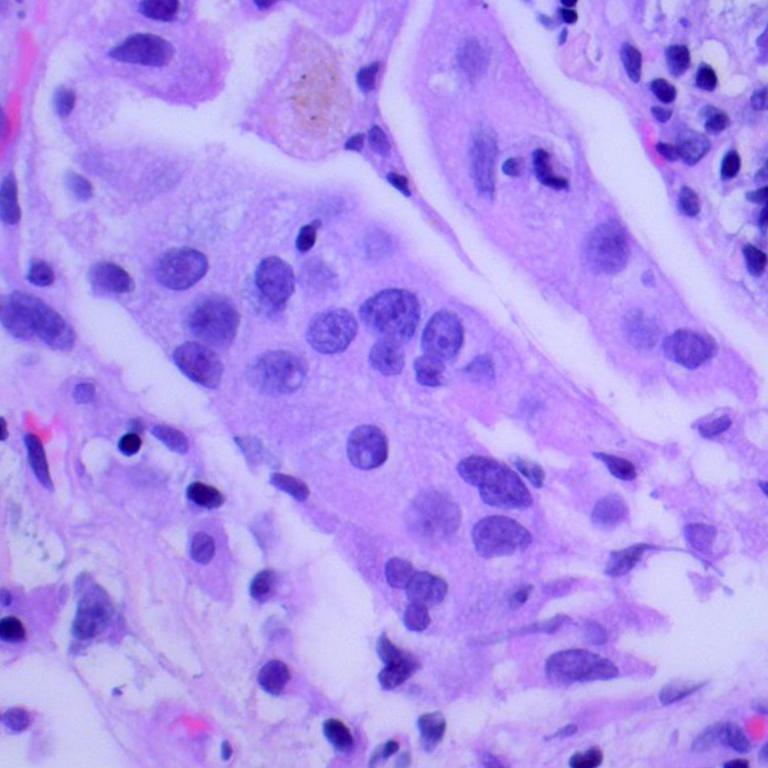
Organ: lung
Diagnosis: adenocarcinomas